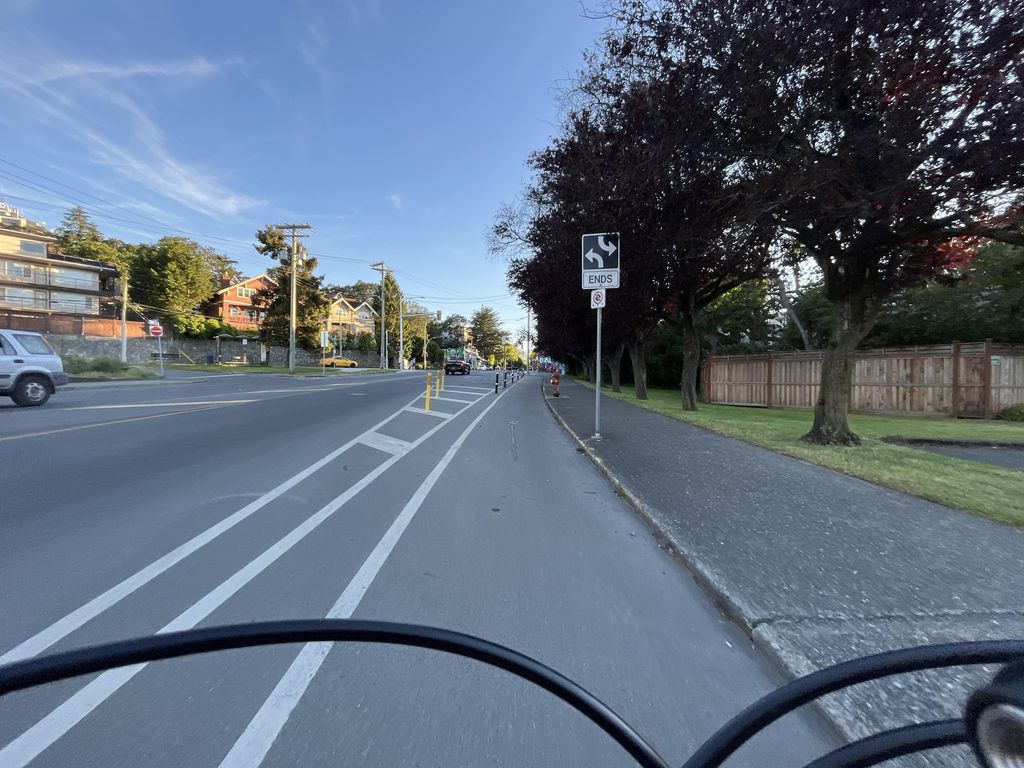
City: victoria